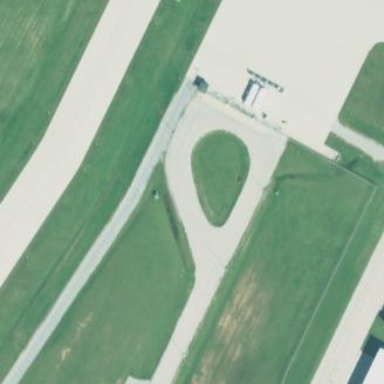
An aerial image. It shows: Apron at the airport.